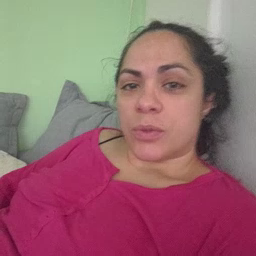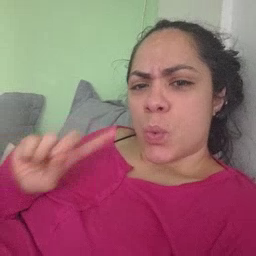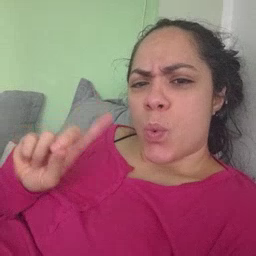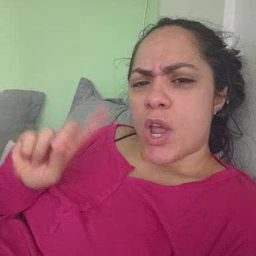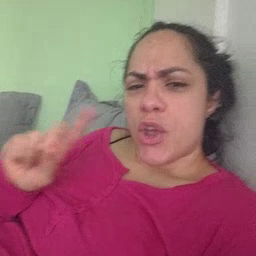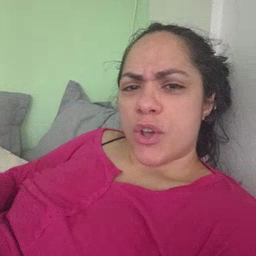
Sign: where